Question: I'm developing a responsive article in one HTML file.
Check my CSS and HTML examples, you can view how it is:
<URL>
In any monitor screen, I align that image to left, floating with the text. But in any mobile screen, the image gets smaller, I don't know how to align the same image to center, keeping the image's size, away from the text. For example:

I know I should use CSS instead of HTML, because '' isn't supported in HTML5, I would create:
'''
img {
height: 40%;
width: 40%;
float: left;
vertical-align: none;
}
@media (max-width: 600px) {
img {
width: auto;
height: auto;
float: center;
vertical-align: none;
}
}
'''
The problem is that this tag 'img' applies to all the images. I want it to apply to each one image.
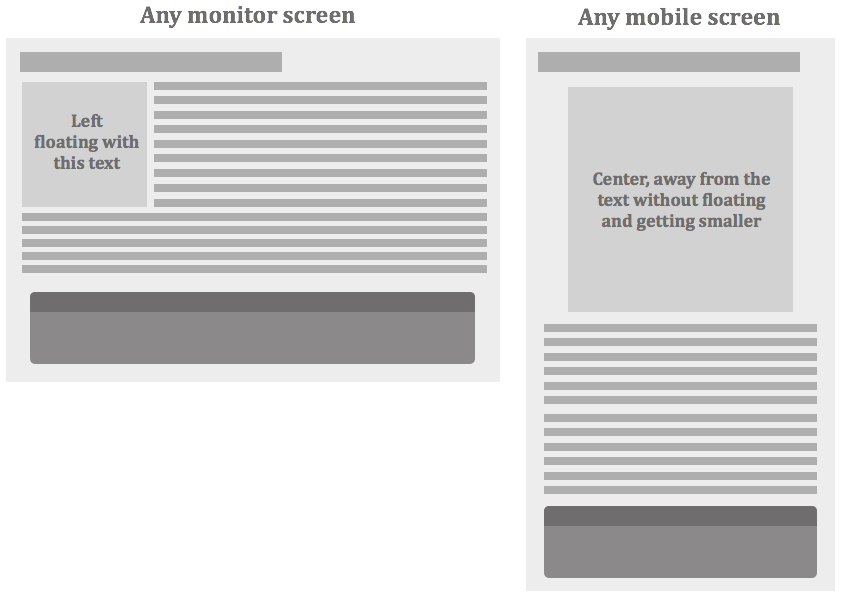
Answer: For what your attempting you could change the styling if its under '600px' and for anything over then use '@media(min-width:600px)' for larger sizes.
'''
@media(max-width:599px){//smaller than 600px
img{
height: 40%;
width: 40%;
float:left;
}
}
@media(min-width:600px){}//600px and bigger
'''
what you have is your using 'max-width:600px' so that would apply for everything under or equal to '600px'. If you want it to apply to '600px' and above use 'min-width:600px'.
If all you want is to have the image to push the text down under it all the time and take up the center of the screen all the time no matter what the screen size is then just do the following.
'''
#myImageId{
display:block;
margin:2px auto 2px auto;
}
'''
There is an infant ways to target an element for styling. If the element has an id you can target the id as followed.
'''
#this_is_my_img_id{
//great things are going to happen
}
'''
or you can target a class
'''
.my_cool_img_class{
//just the facts
}
'''
or an attribute
'''
<img coolPic="true"/>
img[coolPic]{}
'''
or
'''
img[coolPic=true]{}
'''
or you can select it based on its location
'''
<div id="myCoolPost">
<img />
<img />
</div>
#myCoolPost img:nth-child(2){}
'''
you can also combine them all together along with traversing the dom
'''
#myCoolPost .centerBlock:nth-child(2) img[hasCoolFactor]{}
'''